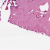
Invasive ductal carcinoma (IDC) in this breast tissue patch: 0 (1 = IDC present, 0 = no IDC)